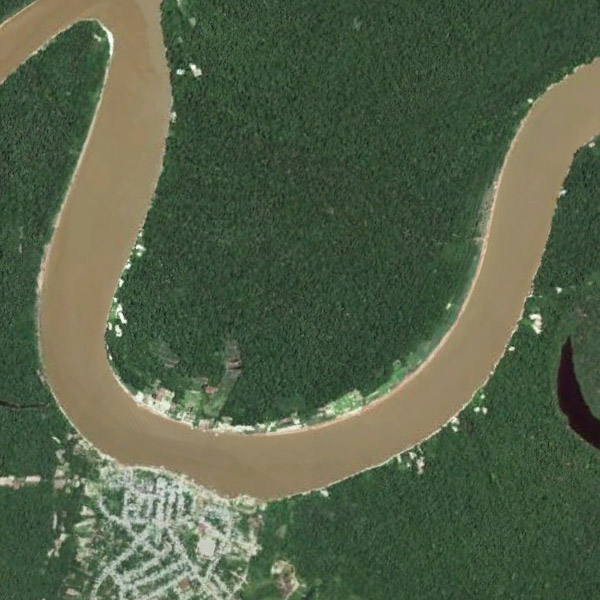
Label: River